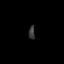
Tissue: lung
Cell type: Endothelial cells
Senescence score: 0.5709
Nuclear area (px): 87
Mean DAPI intensity: 52.701